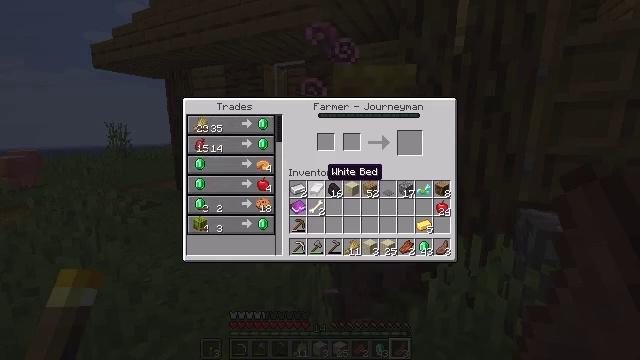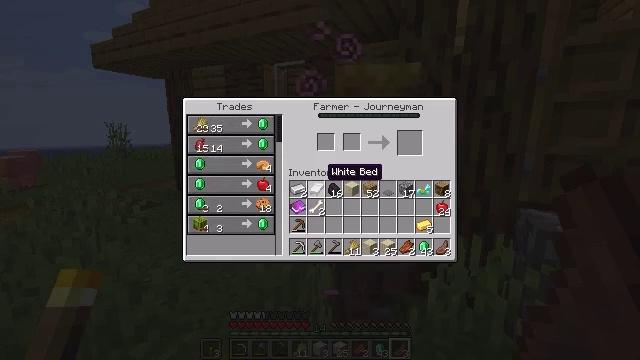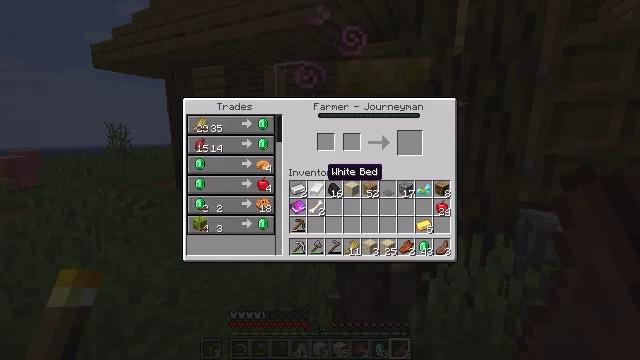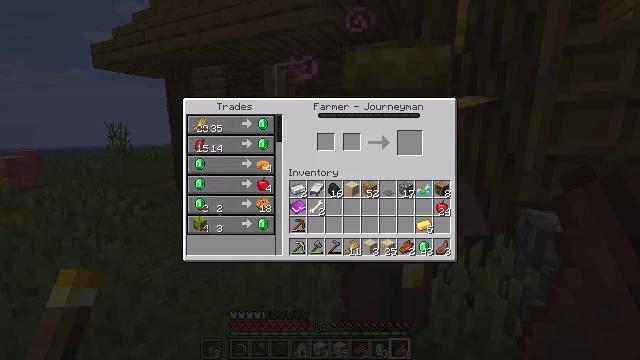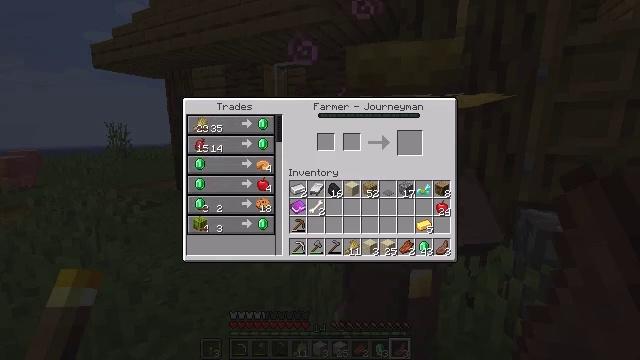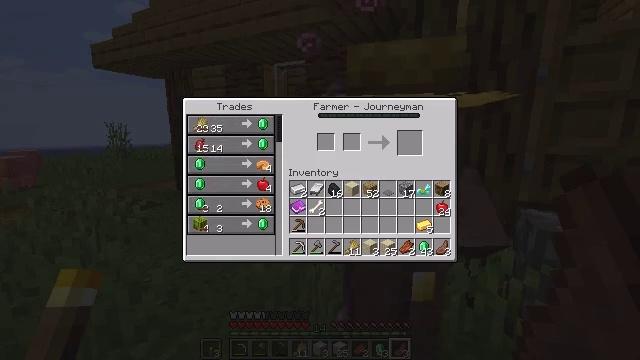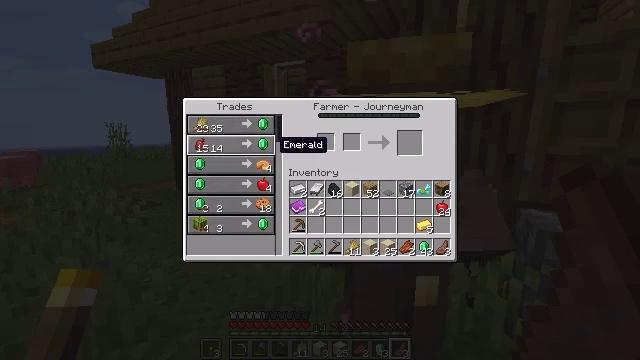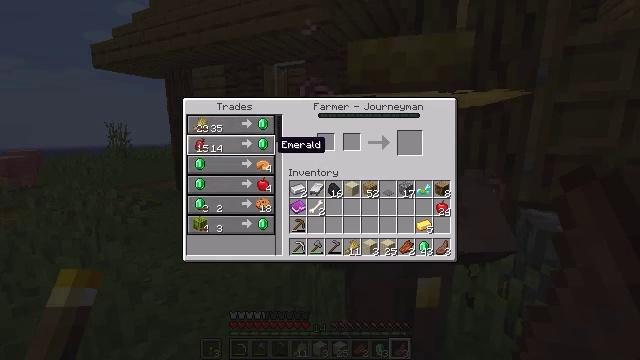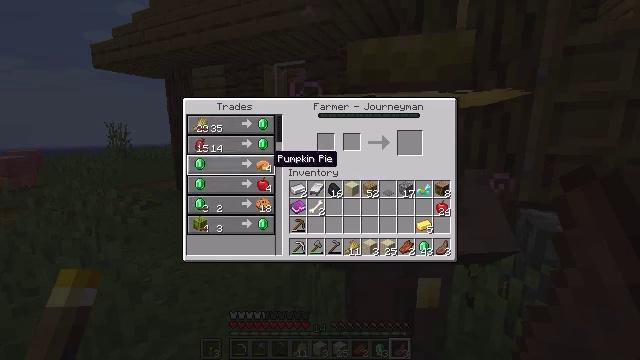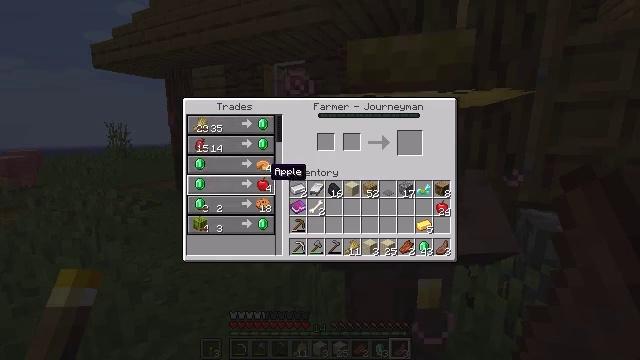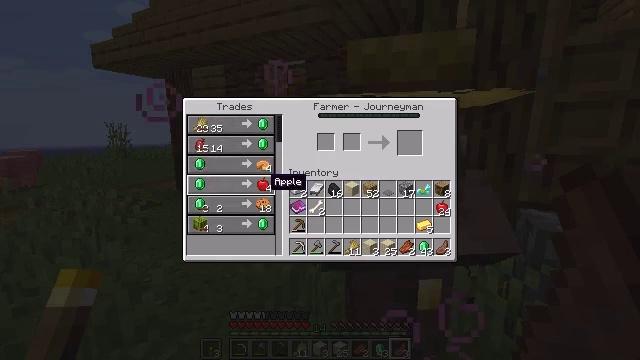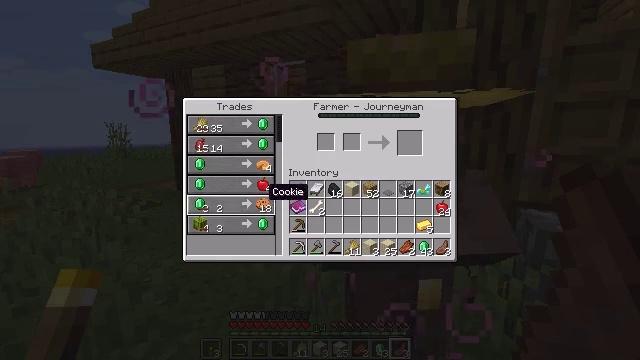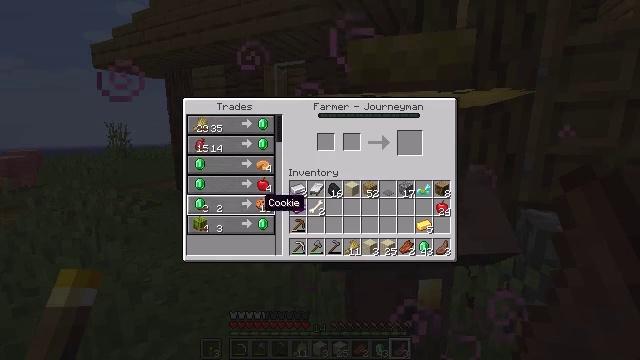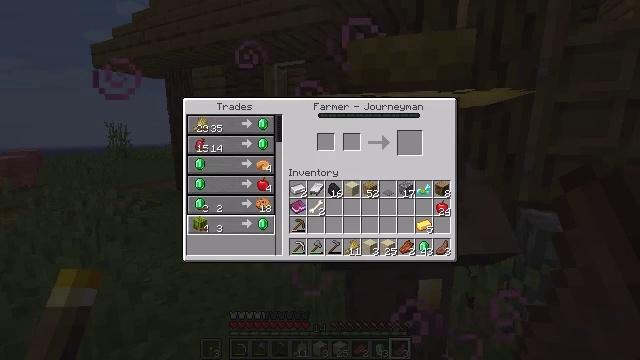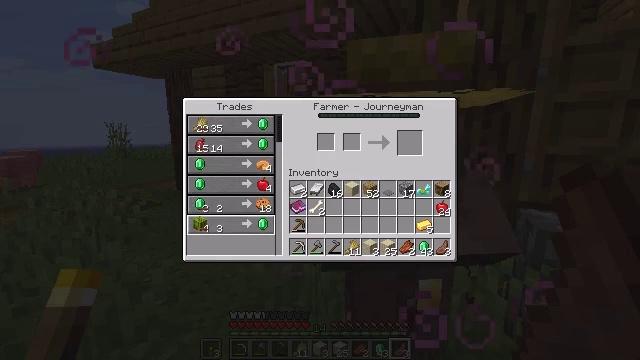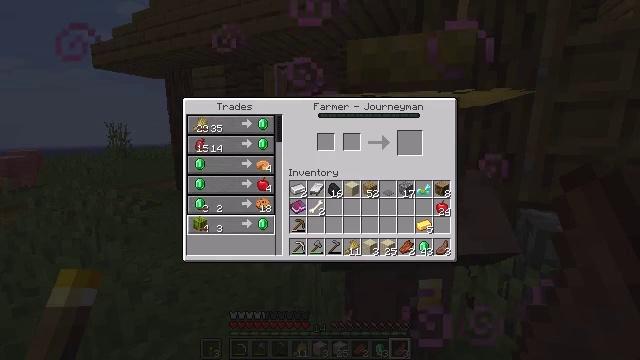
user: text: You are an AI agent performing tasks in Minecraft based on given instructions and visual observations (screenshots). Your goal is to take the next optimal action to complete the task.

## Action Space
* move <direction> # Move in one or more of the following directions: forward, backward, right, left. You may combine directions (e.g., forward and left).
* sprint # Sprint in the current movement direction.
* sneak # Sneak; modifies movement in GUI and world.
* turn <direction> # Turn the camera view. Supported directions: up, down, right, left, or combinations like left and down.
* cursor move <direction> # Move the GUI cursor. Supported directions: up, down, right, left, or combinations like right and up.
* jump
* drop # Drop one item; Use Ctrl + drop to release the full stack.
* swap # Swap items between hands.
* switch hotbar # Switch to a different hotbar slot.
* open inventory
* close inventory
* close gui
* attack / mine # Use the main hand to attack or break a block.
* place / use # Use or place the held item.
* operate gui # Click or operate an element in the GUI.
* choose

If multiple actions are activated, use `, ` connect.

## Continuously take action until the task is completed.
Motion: motion action
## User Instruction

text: Use the furnace to create a brick from clay.
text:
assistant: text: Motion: no_op
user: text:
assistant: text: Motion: no_op
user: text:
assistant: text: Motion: no_op
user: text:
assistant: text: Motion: cursor move left
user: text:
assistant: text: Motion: cursor move left and up
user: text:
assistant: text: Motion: cursor move left
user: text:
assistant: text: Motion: no_op
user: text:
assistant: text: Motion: cursor move down
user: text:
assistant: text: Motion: cursor move down
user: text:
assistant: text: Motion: cursor move down
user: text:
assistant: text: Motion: cursor move down
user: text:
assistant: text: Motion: cursor move down
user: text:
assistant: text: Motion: cursor move down
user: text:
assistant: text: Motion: no_op
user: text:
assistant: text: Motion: no_op
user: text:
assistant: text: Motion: no_op
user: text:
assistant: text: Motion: no_op
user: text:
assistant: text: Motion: no_op
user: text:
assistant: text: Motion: no_op
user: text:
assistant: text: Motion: no_op
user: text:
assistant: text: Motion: no_op
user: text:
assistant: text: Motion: cursor move left
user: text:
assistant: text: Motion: cursor move left
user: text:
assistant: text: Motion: cursor move left
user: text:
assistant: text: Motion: no_op
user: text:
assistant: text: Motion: no_op
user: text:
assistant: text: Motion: no_op
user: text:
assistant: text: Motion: no_op
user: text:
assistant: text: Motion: no_op
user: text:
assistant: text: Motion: cursor move right